Question: I compile my Android project in QtCreator with 'BOOST_ALL_NO_LIB'. This means I include all boost '.cpp' files right into my project. When I converted this project to Visual Studio project to try to build it for windows, one boost file started to cause problems: 'zlib.cpp'
It contains these lines:
'''
#include "zlib.h" // Jean-loup Gailly's and Mark Adler's "zlib.h" header.
// To configure Boost to work with zlib, see the
// installation instructions here:
// http://boost.org/libs/iostreams/doc/index.html?path=7
'''
I don't understand how is this ever meant to compile, since the directory looks like this:

That means the 'zlib.h' is not there and cannot be included. Visual Studio experiences exactly that problem:
'''
boost159\libs\iostreams\src\zlib.cpp(20): fatal error C1083: Cannot open include file: 'zlib.h': No such file or directory
'''
At the same time, it compiles all right in QtCreator with qmake. So what's going on, how can it ever work? And how to make it work in Visual Studio 2010
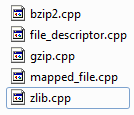
Answer: You're supposed to have the library dependencies installed.
This means that 'zlib.h' is in your system's include directories.
Your IDE might silently add some convenient libraries your include paths.